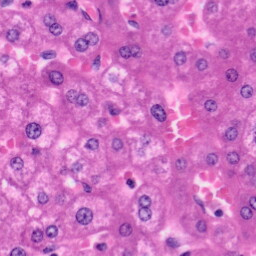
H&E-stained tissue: Liver